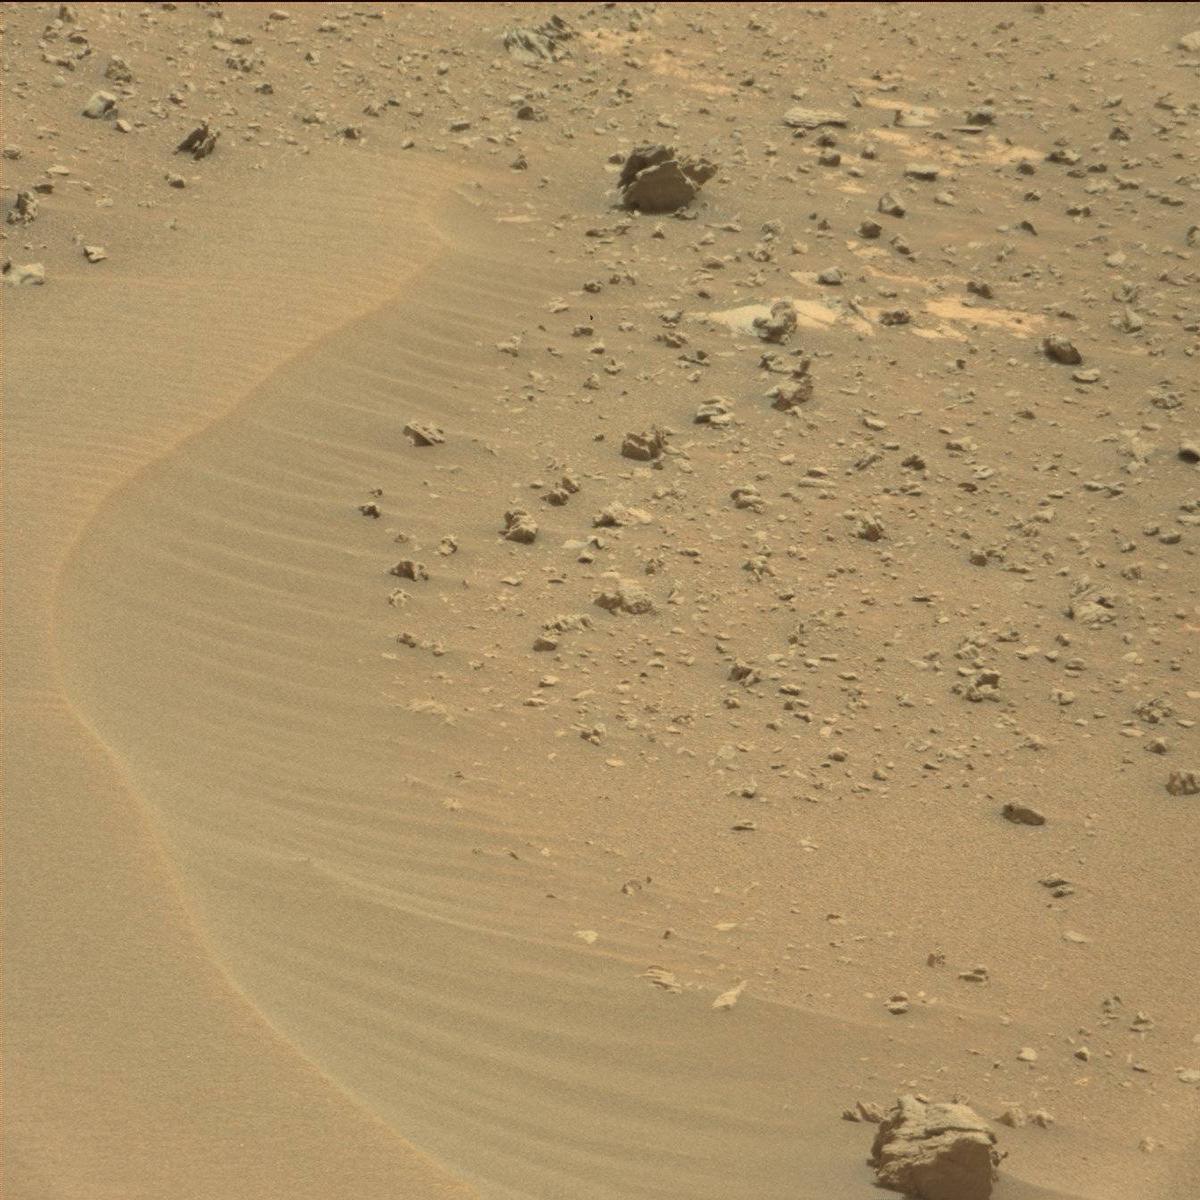
Terrain classes present: Bedrock, Rock, Sand / Soil